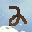
Label: 2